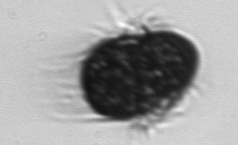
Label: Mesodinium